Field crop: maize
Growth stage: 2
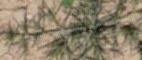
Species: salsola